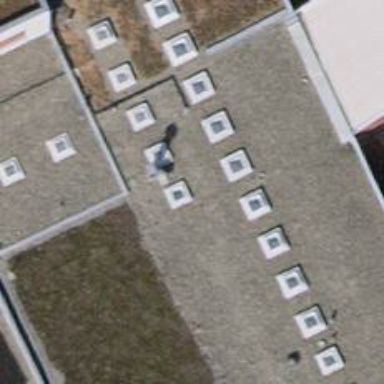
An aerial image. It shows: School.